Field crop: maize
Growth stage: 2
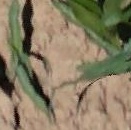
Species: maize